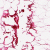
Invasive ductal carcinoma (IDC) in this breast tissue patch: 0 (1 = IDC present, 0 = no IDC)